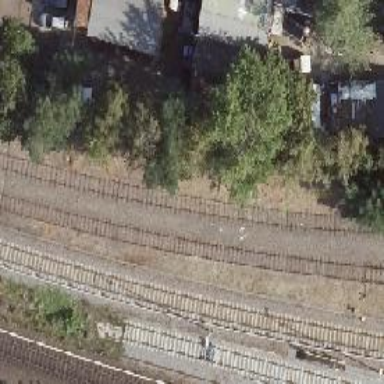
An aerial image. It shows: Disused railway.